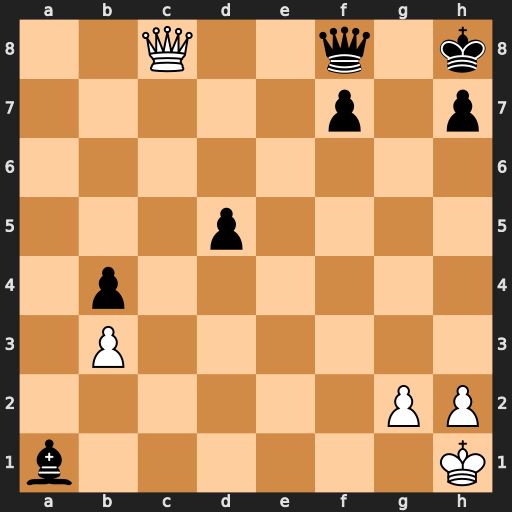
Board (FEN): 2Q2q1k/5p1p/8/3p4/1p6/1P6/6PP/b6K
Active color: w
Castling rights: -
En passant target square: -
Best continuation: Qxf8#